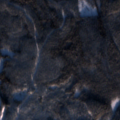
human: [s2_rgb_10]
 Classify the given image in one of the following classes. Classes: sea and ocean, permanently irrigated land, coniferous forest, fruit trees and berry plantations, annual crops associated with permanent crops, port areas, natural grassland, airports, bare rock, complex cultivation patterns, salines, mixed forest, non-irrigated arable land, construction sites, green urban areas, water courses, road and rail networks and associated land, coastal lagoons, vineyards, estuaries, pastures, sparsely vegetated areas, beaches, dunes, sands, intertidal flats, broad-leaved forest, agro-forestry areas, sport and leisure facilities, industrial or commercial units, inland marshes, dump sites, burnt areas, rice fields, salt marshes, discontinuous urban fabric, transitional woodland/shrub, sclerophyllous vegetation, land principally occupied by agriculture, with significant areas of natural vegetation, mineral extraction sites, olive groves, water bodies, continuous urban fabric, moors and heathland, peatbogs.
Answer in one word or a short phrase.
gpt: coniferous forest, transitional woodland/shrub